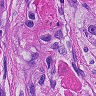
Metastatic tissue present: yes